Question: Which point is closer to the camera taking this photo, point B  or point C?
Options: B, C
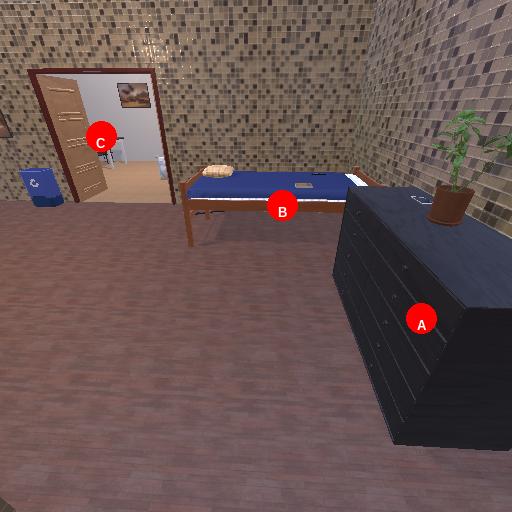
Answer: B